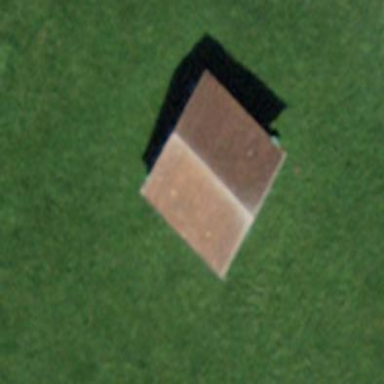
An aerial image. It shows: Barn.